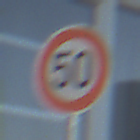
Verkehrszeichen: Geschwindigkeit50
Umgebung: Outdoor, Urban
Tageszeit: MorningAfternoon
Wetter: Clear
Licht: Natural
Jahreszeit: NotSpecified
Kontrast: HighContrast